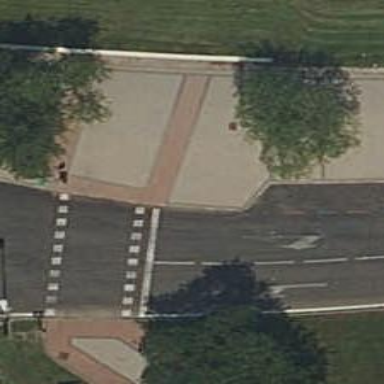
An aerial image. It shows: Sidewalk made of paving stones.